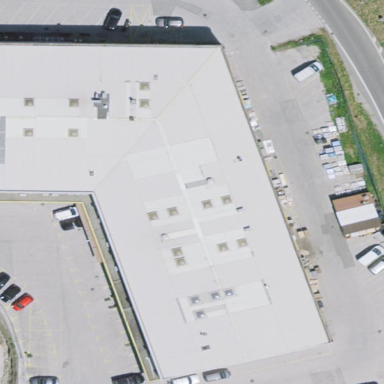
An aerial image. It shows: Industrial building.